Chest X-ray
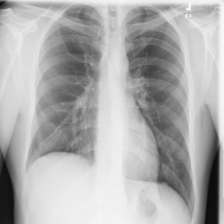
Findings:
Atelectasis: negative
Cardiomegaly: negative
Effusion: negative
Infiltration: negative
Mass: negative
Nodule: negative
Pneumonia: negative
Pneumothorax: negative
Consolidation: negative
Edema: negative
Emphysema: negative
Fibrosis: negative
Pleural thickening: negative
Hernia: negative